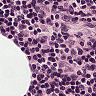
Metastatic tissue present: no